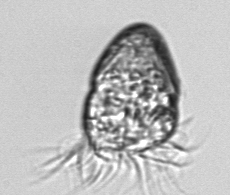
Label: Strombidium_morphotype1